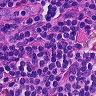
Metastatic tissue present: no